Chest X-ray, PA view. Patient: 44 years old, sex M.
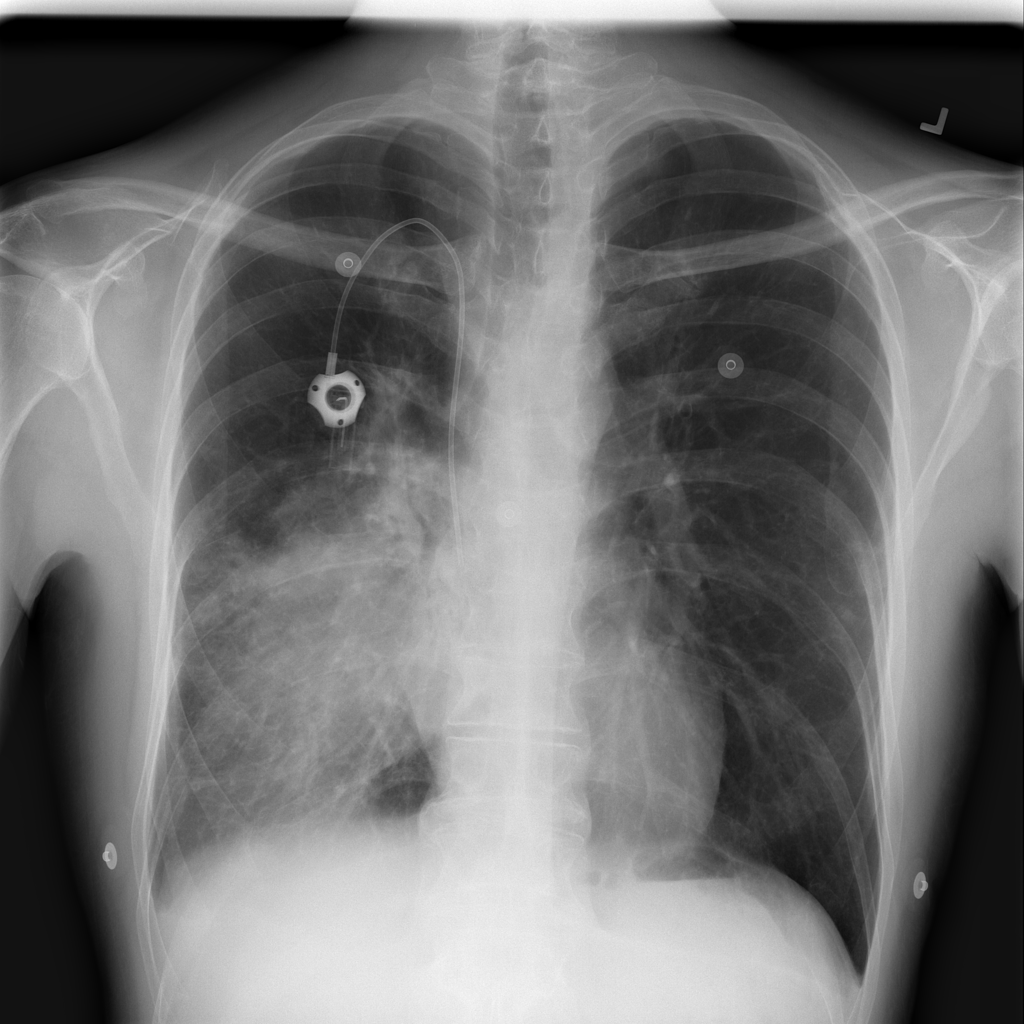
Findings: No Finding